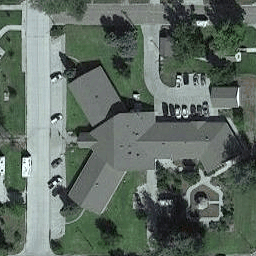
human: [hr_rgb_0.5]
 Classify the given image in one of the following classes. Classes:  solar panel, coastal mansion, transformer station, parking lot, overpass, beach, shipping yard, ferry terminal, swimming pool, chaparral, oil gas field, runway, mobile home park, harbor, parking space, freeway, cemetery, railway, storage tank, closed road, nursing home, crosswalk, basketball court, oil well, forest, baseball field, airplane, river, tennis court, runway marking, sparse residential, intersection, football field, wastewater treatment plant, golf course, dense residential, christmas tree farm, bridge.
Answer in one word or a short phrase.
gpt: nursing home